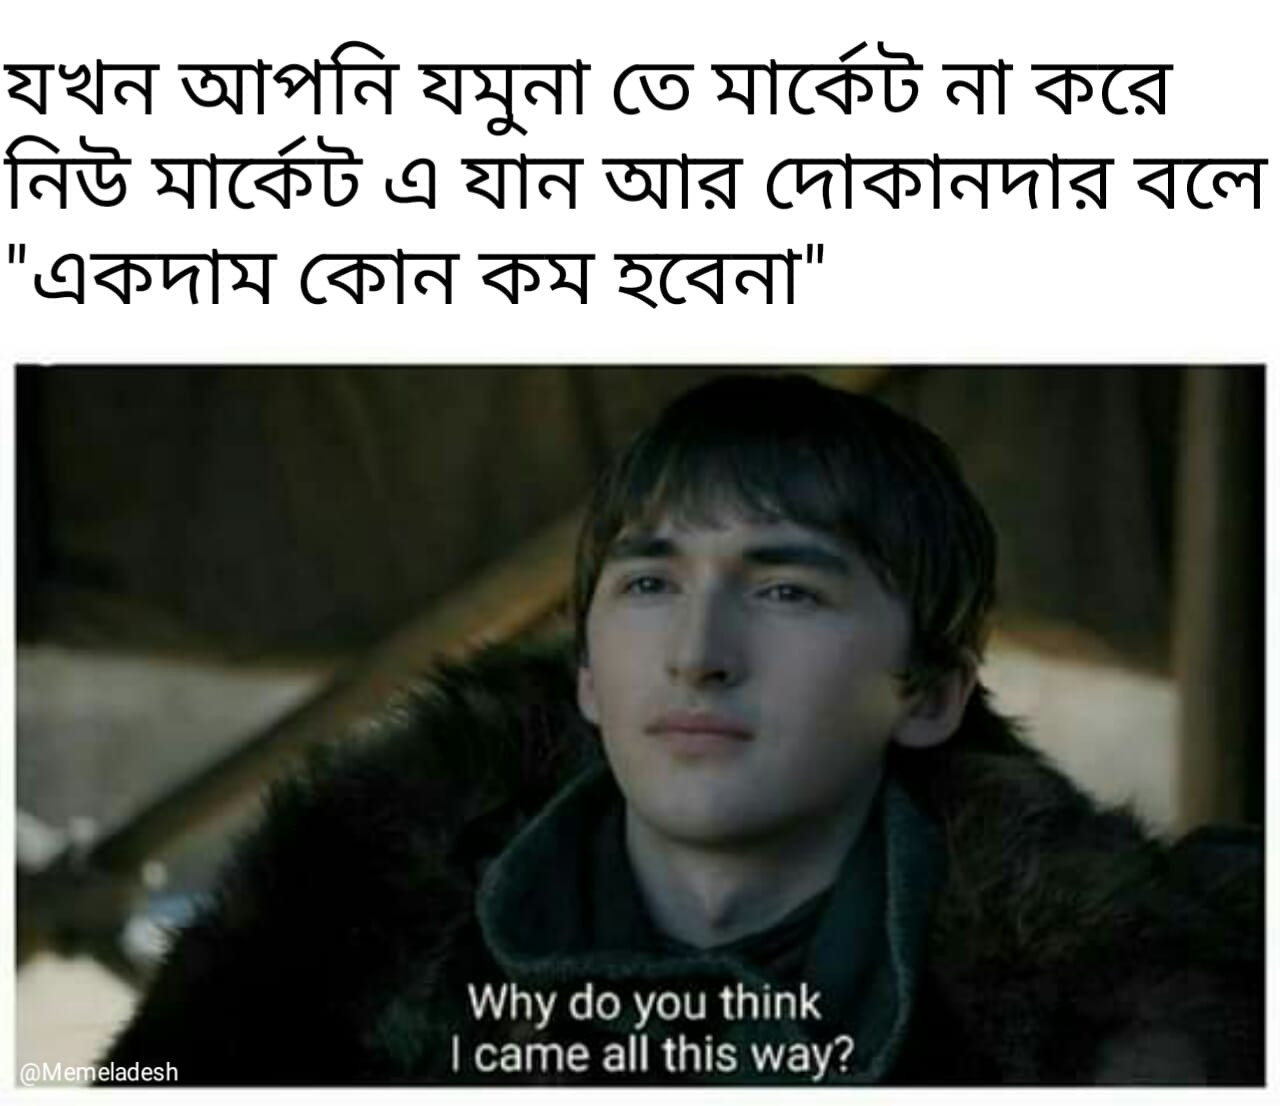
Caption: যখন আপনি যমুনা তে মার্কেট না করে নিউ মার্কেট এ যান আর দোকানদার বলে " একদম কোন কম হবেনা "   Why do you think  I came all this way ?
Label: non-hate